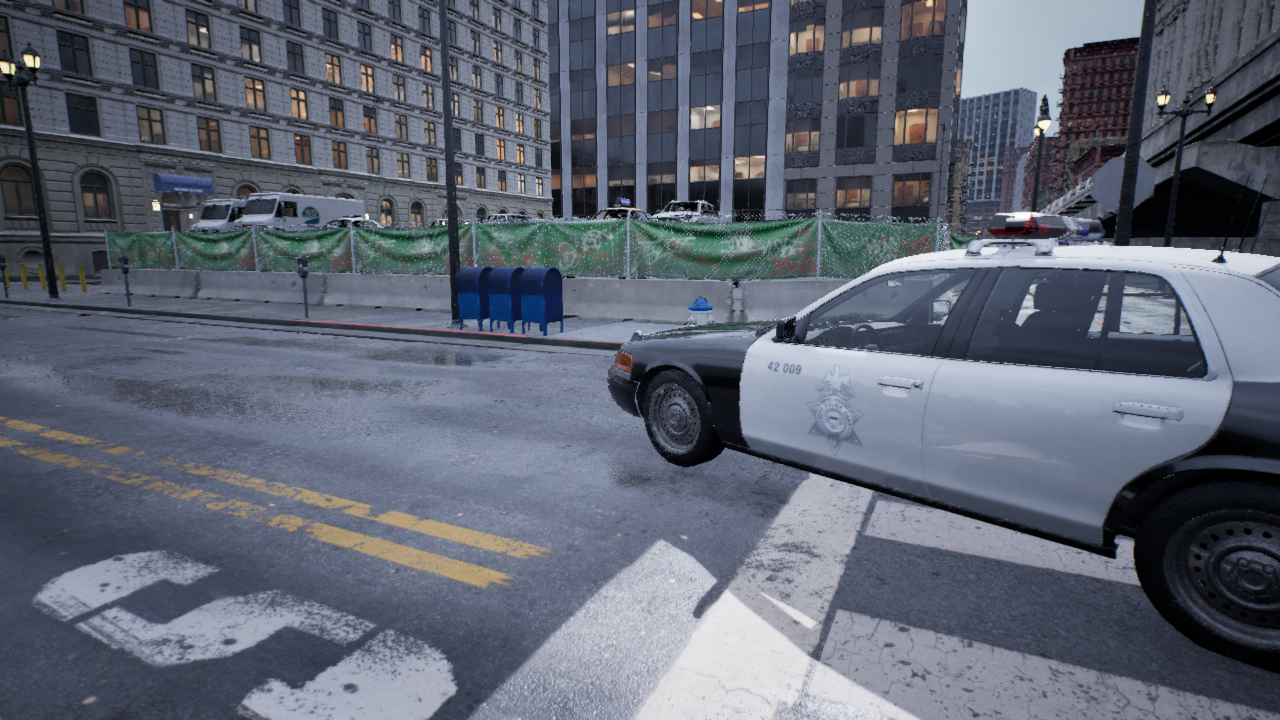
Venue: intersection
Lighting: overcast
Vehicle rig: sedan